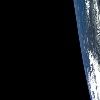
Label: space